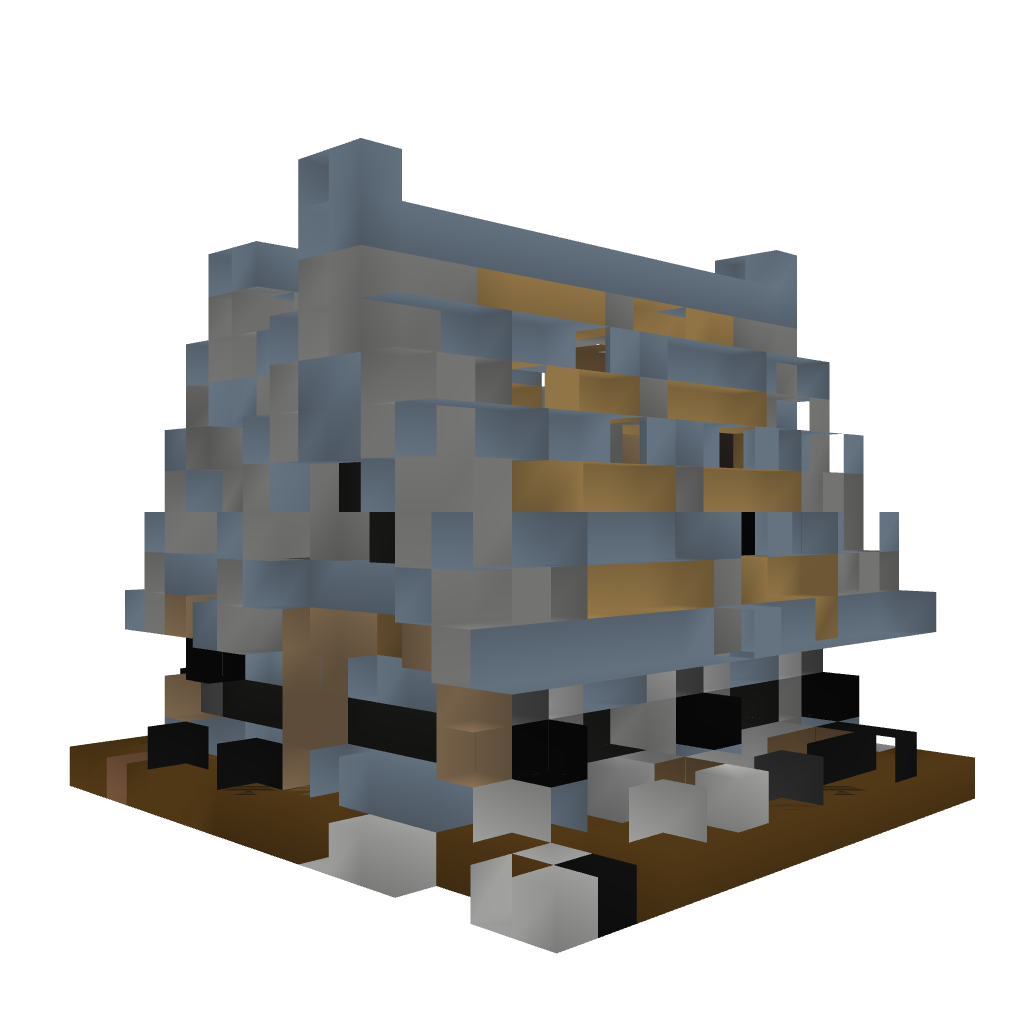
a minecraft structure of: My Little Survival Adventure